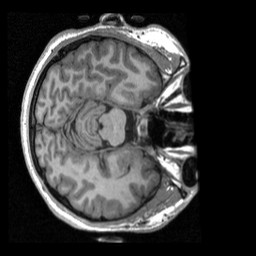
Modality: T1w
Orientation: axial
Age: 28
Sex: male
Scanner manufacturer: siemens
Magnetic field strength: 3 T
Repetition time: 2.3 s
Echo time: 0.00298 s